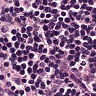
Metastatic tissue present: no